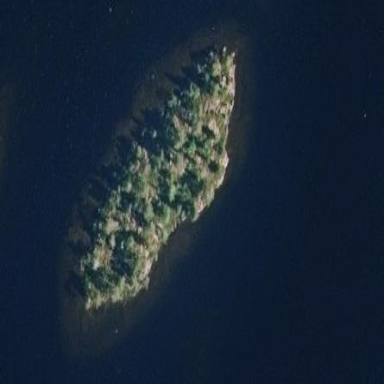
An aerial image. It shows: Islet.